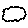
Label: cloud